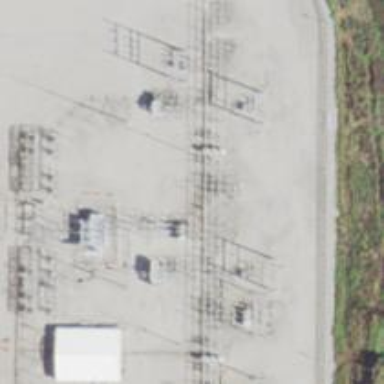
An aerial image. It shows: Switch used for power control.